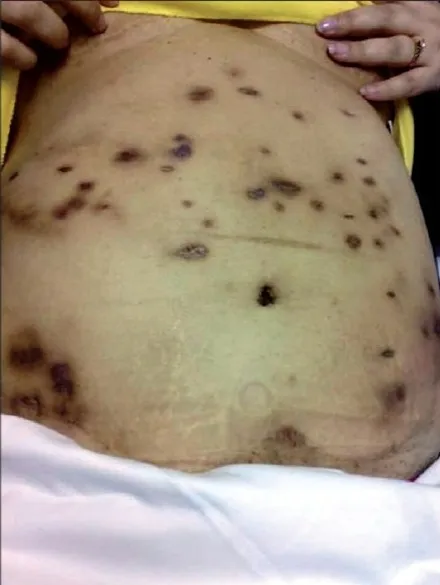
Photograph of the abdomen of the patient showing multiple scars, sinuses and large abscesses.
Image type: medical_photograph (skin_photograph)